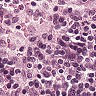
Metastatic tissue present: no